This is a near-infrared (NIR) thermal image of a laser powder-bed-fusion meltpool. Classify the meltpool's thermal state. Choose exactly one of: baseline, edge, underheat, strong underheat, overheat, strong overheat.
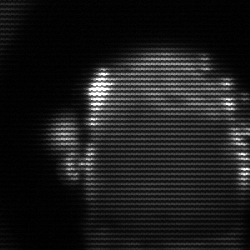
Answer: baseline